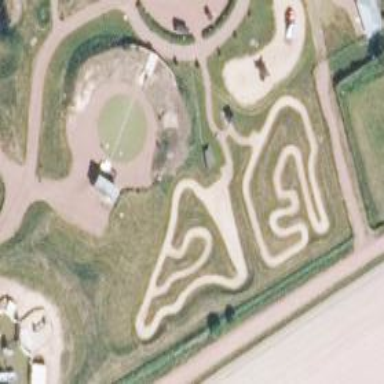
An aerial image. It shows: Track located within leisure land area.